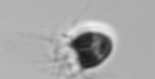
Label: Balanion